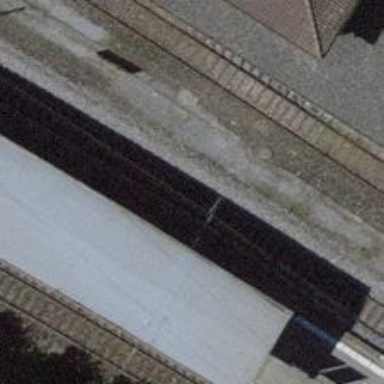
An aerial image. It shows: Stop position for public transport at railway stop.